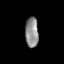
Tissue: lung
Cell type: Epithelial cells
Senescence score: 0.1846
Nuclear area (px): 388
Mean DAPI intensity: 142.131